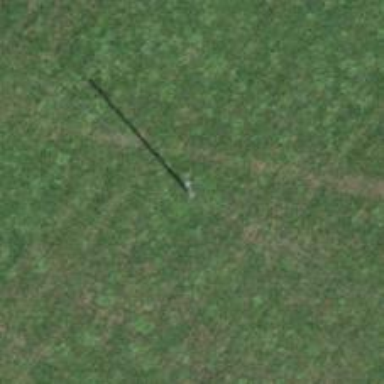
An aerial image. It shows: Utility pole in the area.